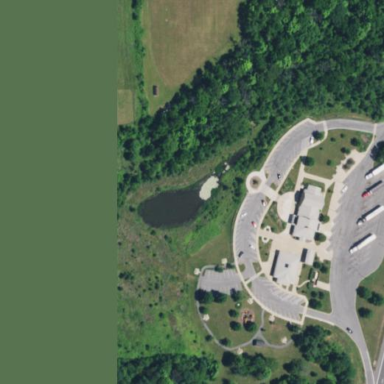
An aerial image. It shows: Rest area along the road.